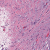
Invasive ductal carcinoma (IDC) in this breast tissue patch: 1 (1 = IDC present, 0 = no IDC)